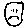
Label: smiley face